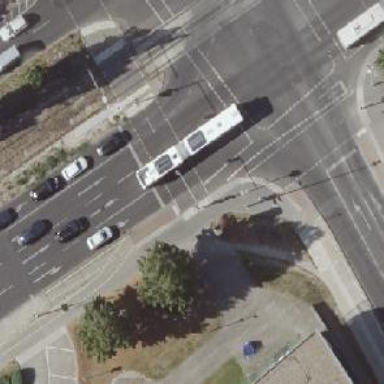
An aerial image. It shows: Road with traffic signals.